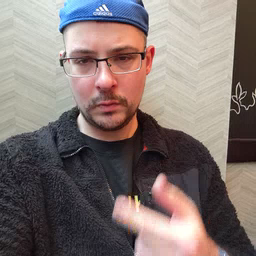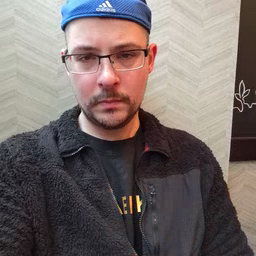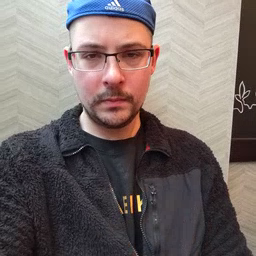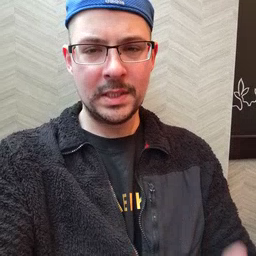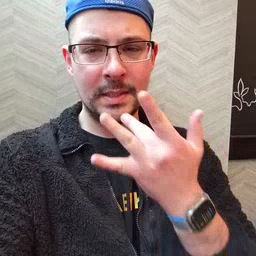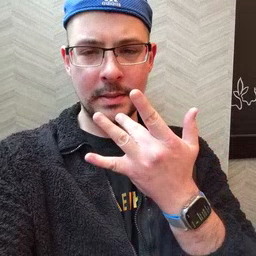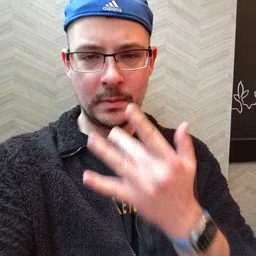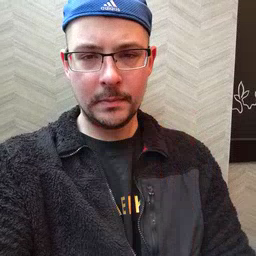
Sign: taste